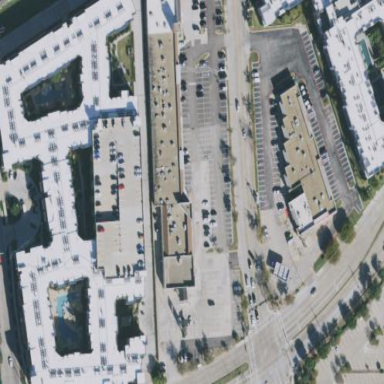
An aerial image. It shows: Retail area.